Interaction volume radius: 5 \u00c5
Interaction volume height: 10 \u00c5
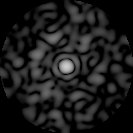
Disorder parameter: 0.8403